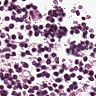
Metastatic tissue present: no